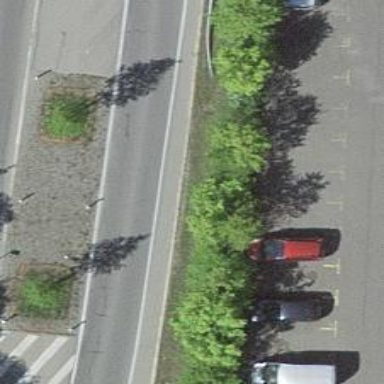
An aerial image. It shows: Secondary road with asphalt surface.